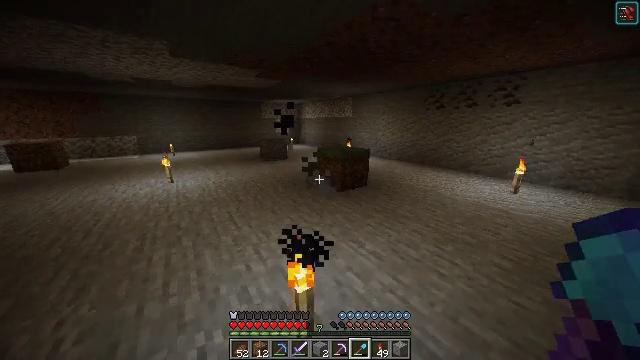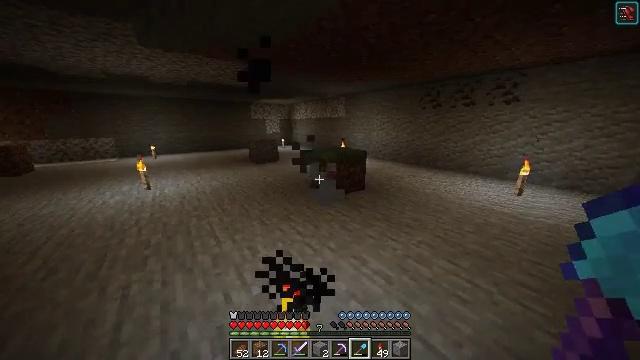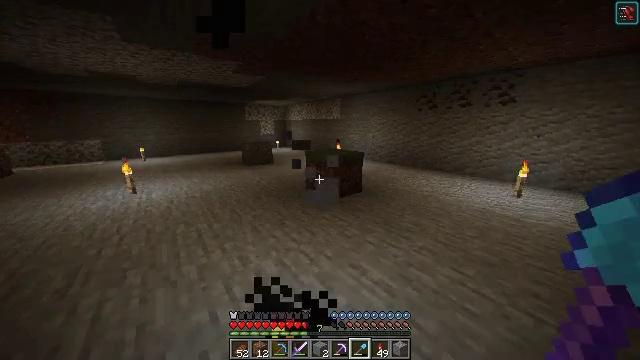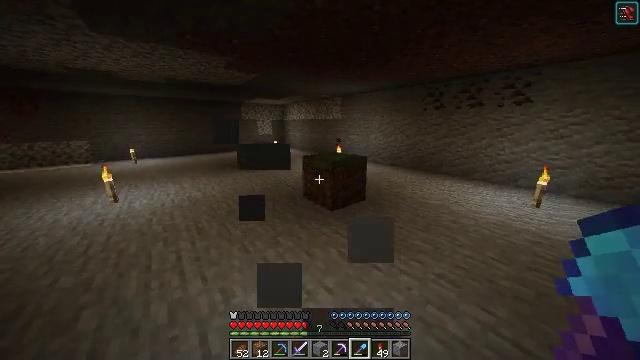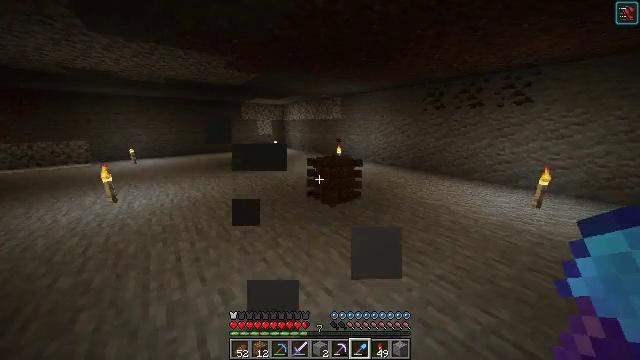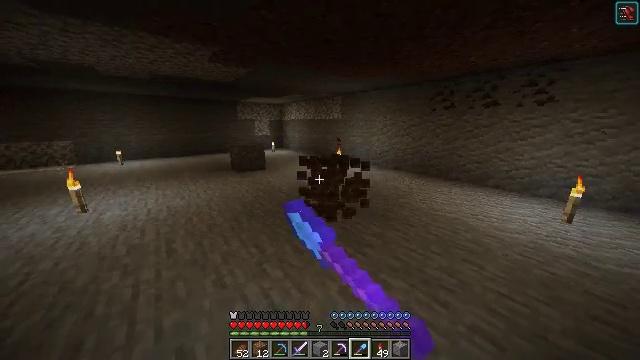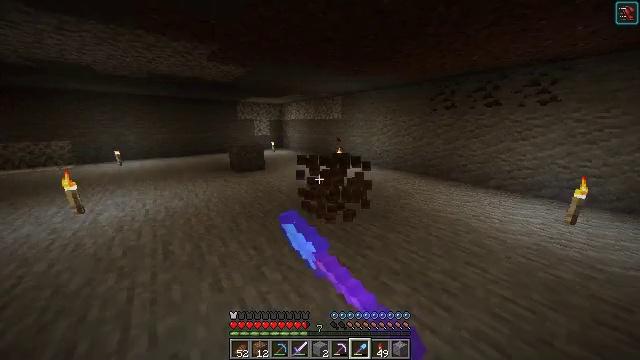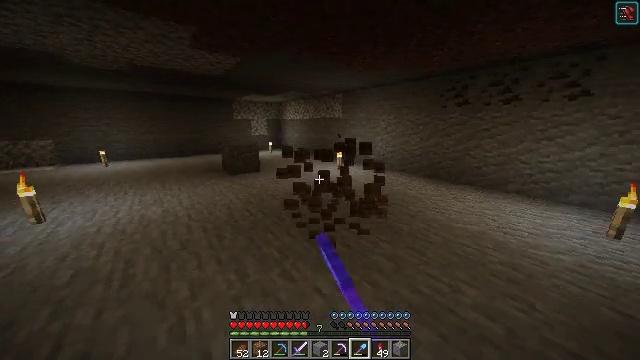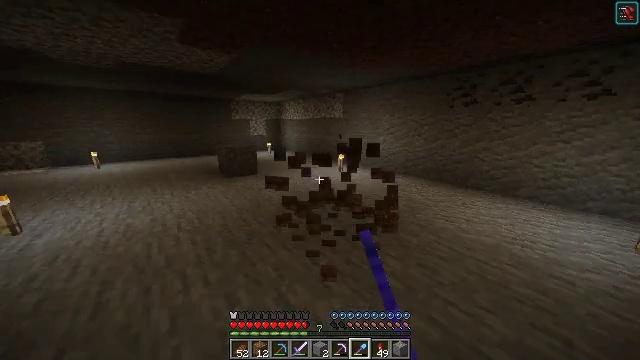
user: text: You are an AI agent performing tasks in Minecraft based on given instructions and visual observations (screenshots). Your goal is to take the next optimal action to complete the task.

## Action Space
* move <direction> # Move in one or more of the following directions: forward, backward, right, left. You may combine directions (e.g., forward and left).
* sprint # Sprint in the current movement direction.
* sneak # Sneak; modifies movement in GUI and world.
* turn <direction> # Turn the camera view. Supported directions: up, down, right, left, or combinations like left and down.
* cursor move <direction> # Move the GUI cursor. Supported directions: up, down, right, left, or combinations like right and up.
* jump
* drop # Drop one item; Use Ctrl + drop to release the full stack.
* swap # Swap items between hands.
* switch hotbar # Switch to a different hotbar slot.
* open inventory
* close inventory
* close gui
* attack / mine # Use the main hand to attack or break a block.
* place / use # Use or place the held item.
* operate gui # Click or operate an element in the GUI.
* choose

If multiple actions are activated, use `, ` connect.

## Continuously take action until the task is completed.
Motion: motion action
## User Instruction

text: Harvest grass block to clear the area.
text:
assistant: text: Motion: move forward, turn right
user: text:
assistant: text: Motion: move forward, turn right
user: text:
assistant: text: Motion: move forward
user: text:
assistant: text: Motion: move forward, attack / mine
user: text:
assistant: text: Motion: move forward, attack / mine
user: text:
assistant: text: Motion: move forward, attack / mine
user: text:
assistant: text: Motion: move forward
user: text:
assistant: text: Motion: move forward
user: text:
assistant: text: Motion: no_op